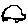
Label: car